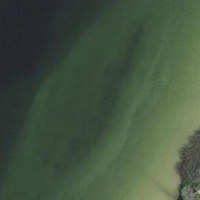
EUNIS habitat code: 14
Species observed at this site:
Sorbus aucuparia